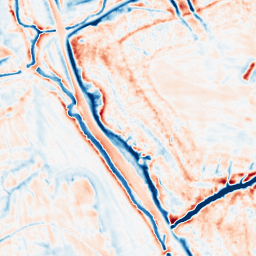
Category: multiscale
Decomposition family: dog_multiscale
Decomposition parameters: sigma_ratio: 2
n_scales: 3
base_sigma: 0.5
Upsampling method: bilinear
Upsampling parameters: scale: 4
Upsampling scale: 4